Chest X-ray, AP view. Patient: 38 years old, sex F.
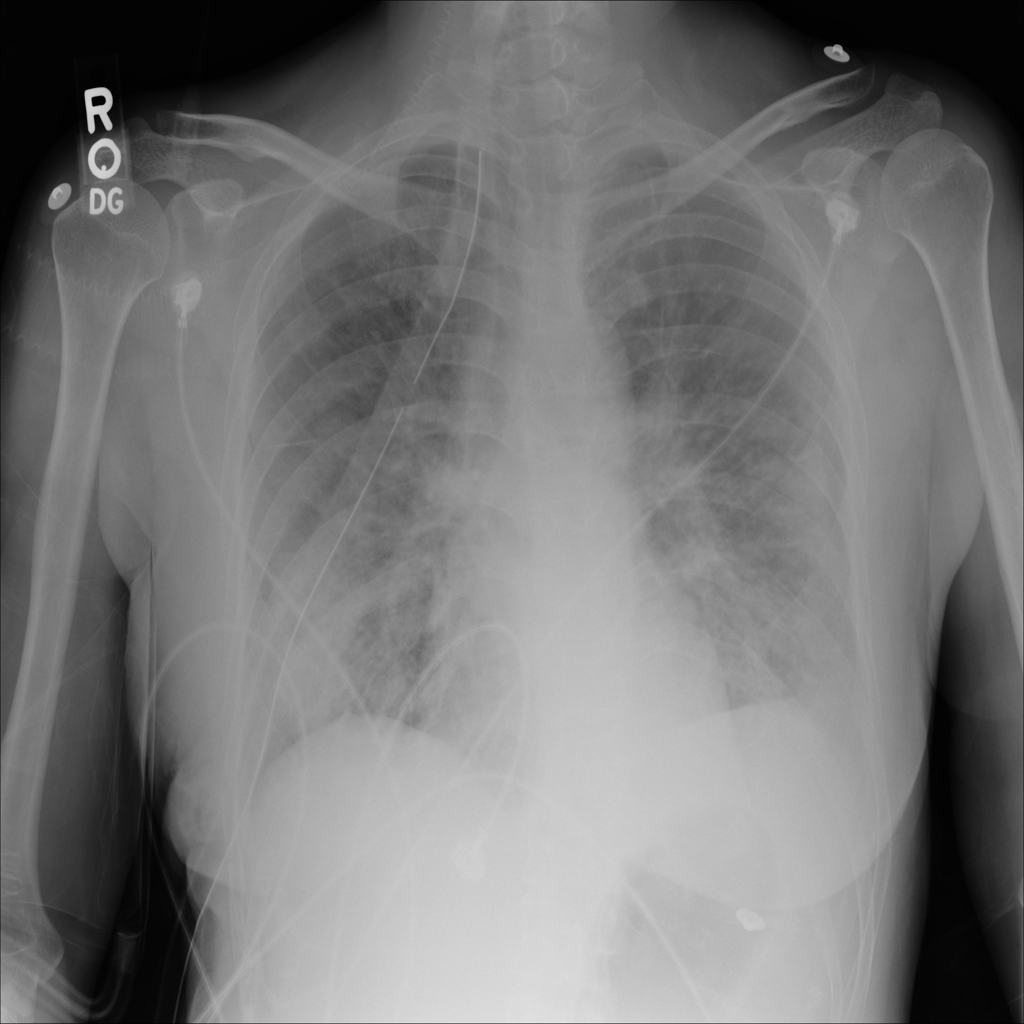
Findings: Infiltration